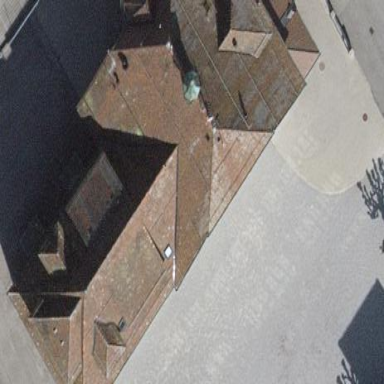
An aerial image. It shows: School building.